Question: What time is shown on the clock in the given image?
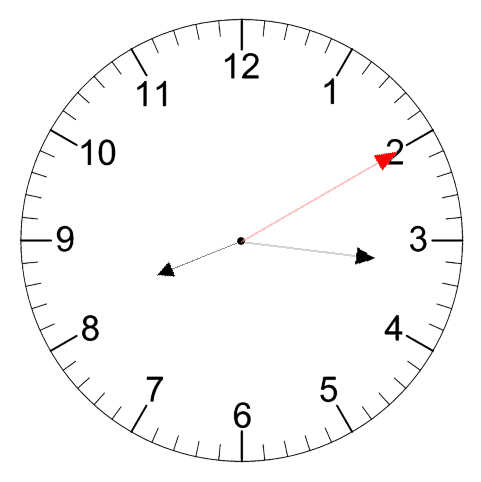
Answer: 08:16:10